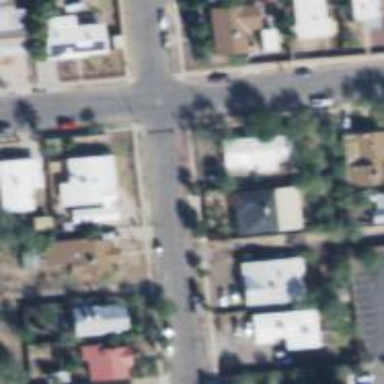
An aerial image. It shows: Alleyway designated as service road.